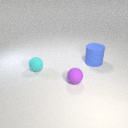
small purple rubber sphere in front of large blue rubber cylinder